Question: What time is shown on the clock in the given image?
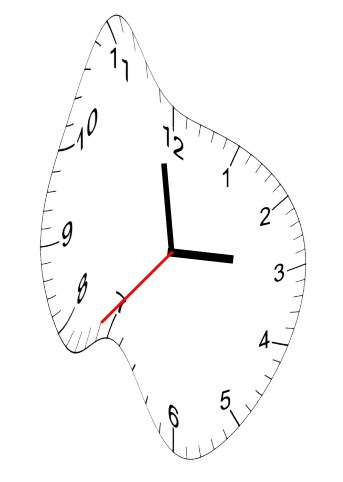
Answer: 02:58:37